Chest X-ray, AP view. Patient: 68 years old, sex F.
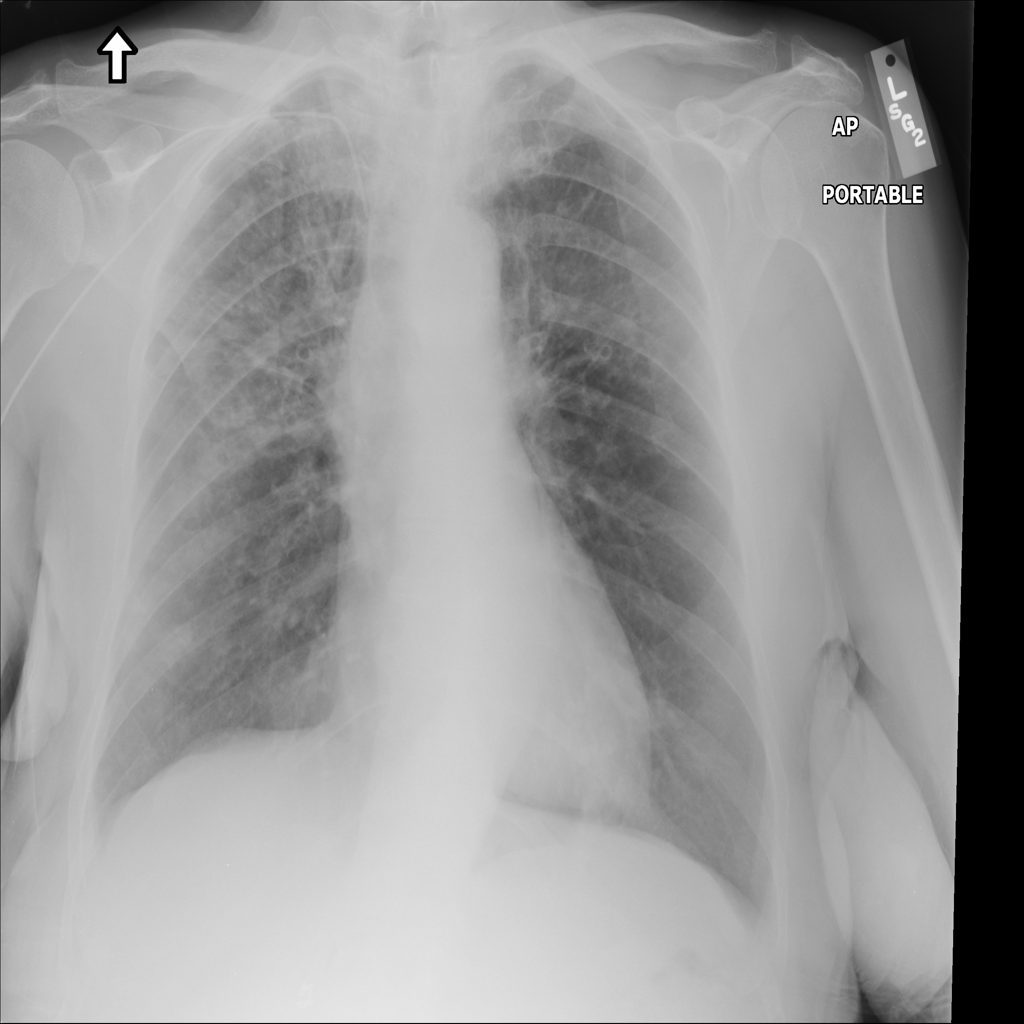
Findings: Nodule